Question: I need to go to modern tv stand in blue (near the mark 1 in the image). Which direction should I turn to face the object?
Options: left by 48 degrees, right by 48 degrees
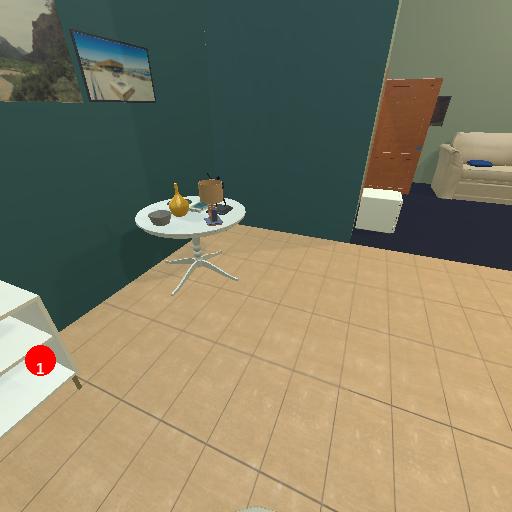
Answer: left by 48 degrees